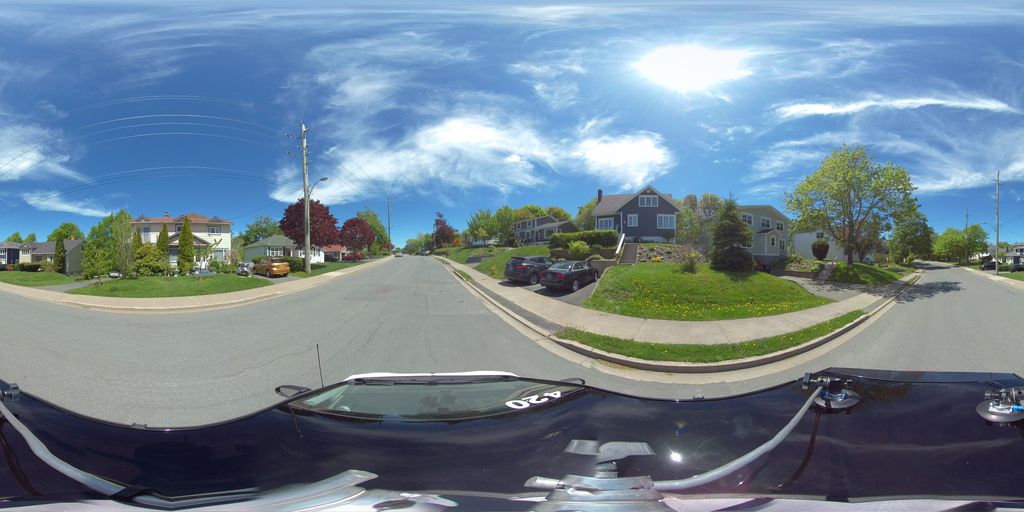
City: st_johns